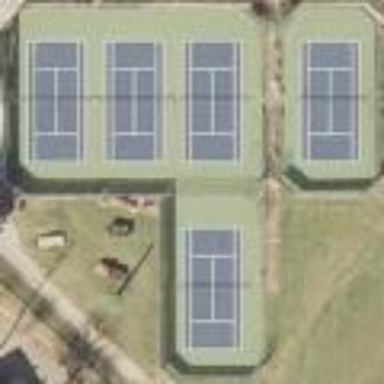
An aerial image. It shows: Tennis court surrounded by fence.